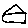
Label: house